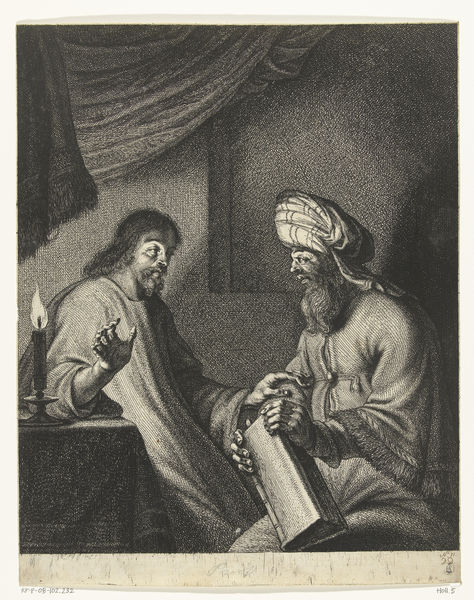
Titel: Christus in gesprek met Nikodemus
Künstler: Pieter Fransz. de Grebber
Standort: Amsterdam
Institution: Rijksmuseum
Schlagwörter: hand, mann, weiß, kleid, männer, nacht, schwarz, blick, gespräch, bart, falten, ärmel, vorhang, gewand, tücher, personen, papier, grafik, kerze, flamme, buch, druck, stich, wei0, christus, turban, osmane, nachtszene, handgeste